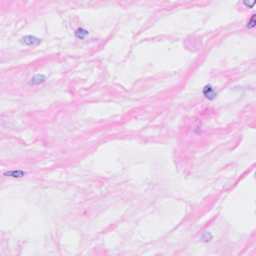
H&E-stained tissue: Breast